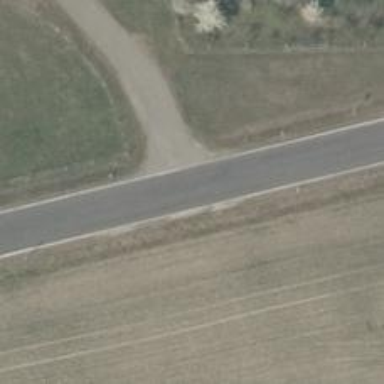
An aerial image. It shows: Secondary road with asphalt surface.